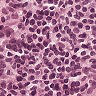
Metastatic tissue present: no